Question:
I have a method that gets called when the keyboard is shown. It's working on other view. Somehow the TableView gets shifted up.
'''
-(void) keyboardDidShow:(NSNotification *) notification {
// -- return if keyboard is still shown
MyManager *sharedManager = [MyManager sharedManager];
if ([sharedManager.keyboardIsShown isEqualToString:@"YES"]) return;
NSDictionary* info = [notification userInfo];
//---obtain the size of the keyboard---
NSValue *aValue = [info objectForKey:UIKeyboardFrameEndUserInfoKey];
CGRect keyboardRect = [self.view convertRect:[aValue CGRectValue] fromView:nil];
//---resize the scroll view (with keyboard)---
CGRect viewFrame = [scrollView frame];
viewFrame.size.height -= keyboardRect.size.height;
scrollView.frame = viewFrame;
//---scroll to the current text field---
CGRect textFieldRect = [currentTextField frame];
[scrollView scrollRectToVisible:textFieldRect animated:YES];
sharedManager.keyboardIsShown = @"YES";
'''
}
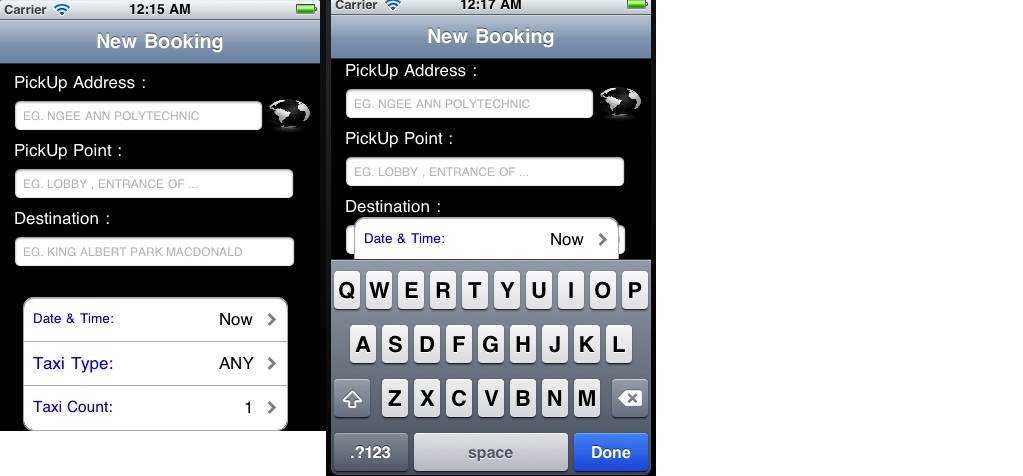
Answer: Setting 'myTableView.autoresizingMask = 0;' did the trick.